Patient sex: M
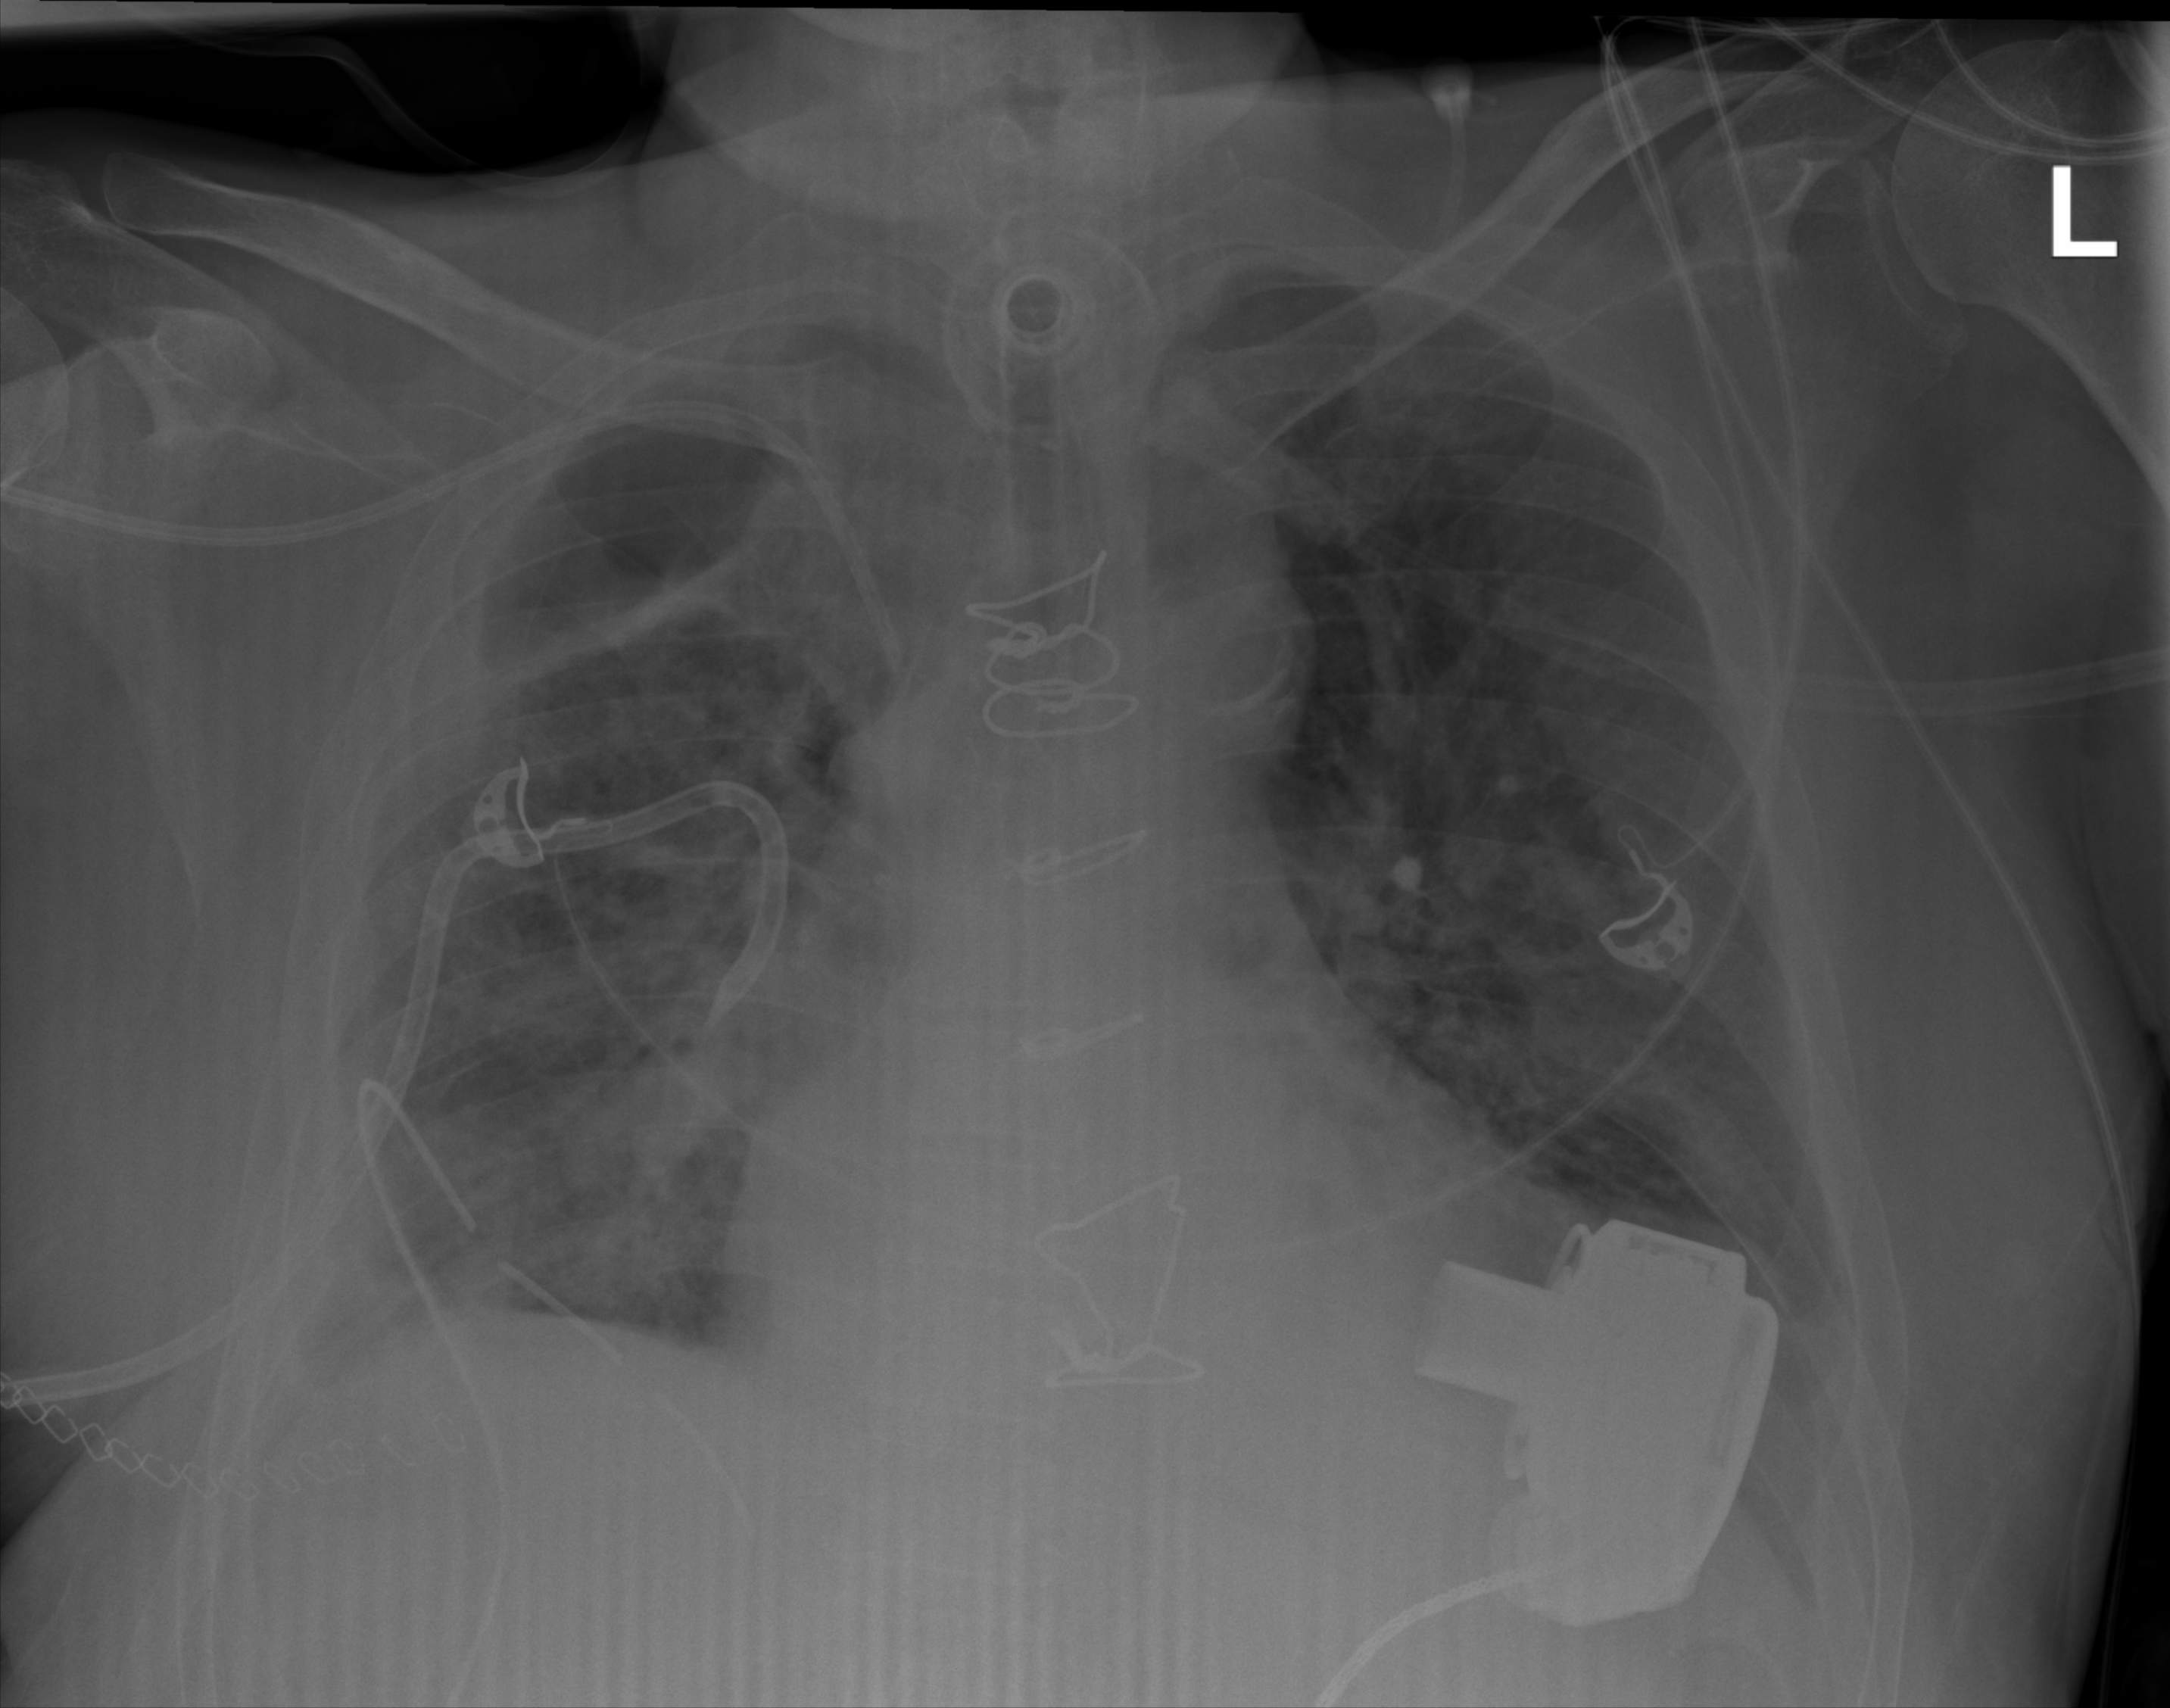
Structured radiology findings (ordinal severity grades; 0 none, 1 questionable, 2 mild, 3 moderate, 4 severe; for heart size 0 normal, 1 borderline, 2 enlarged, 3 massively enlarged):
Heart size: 1
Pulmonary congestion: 2
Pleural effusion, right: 2
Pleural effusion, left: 2
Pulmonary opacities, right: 3
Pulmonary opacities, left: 2
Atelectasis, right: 2
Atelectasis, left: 2